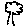
Label: tree